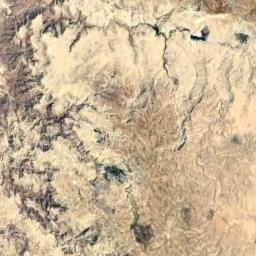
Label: mountain